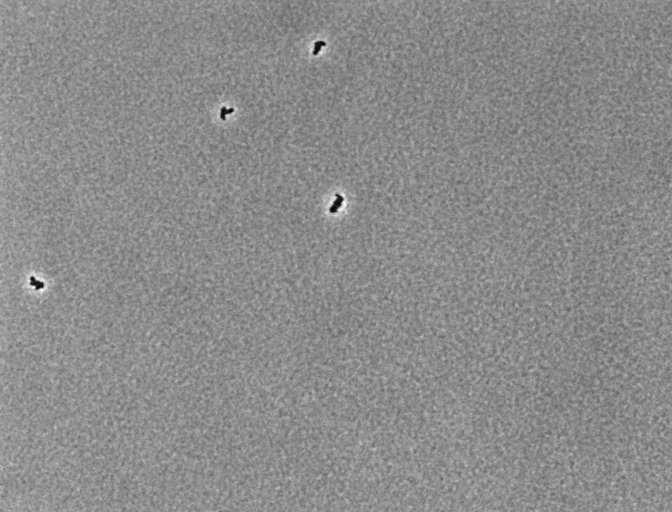
Phase contrast microscopy, 20x objective, 3 h incubation